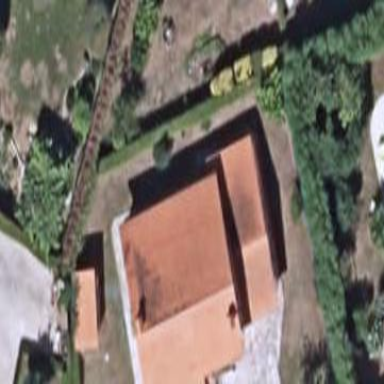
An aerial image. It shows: Simple and straightforward house.